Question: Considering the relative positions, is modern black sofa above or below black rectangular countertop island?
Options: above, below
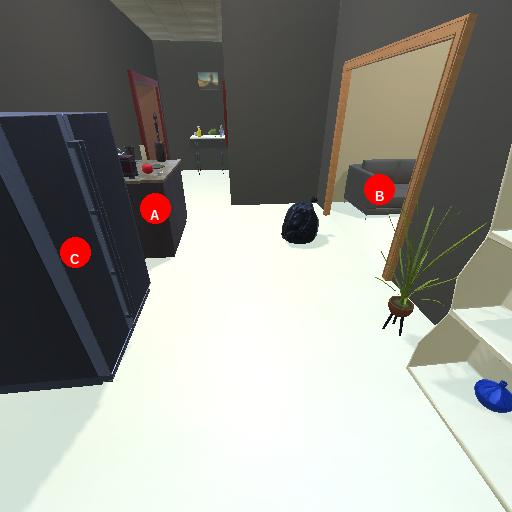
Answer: above